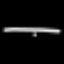
Label: line